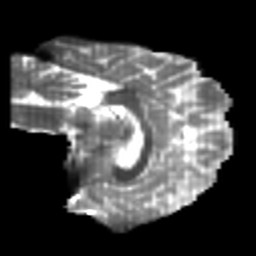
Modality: T2w
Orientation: sagittal
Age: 24
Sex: female
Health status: healthy
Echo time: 0.074 s